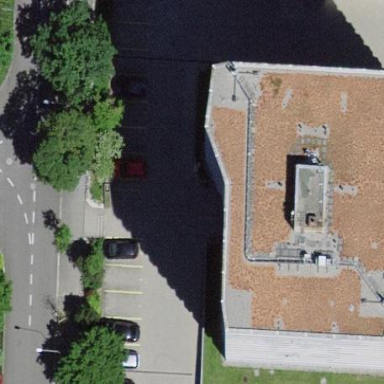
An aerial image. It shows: Apartment building with flat roof.